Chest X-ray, AP view. Patient: 49 years old, sex F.
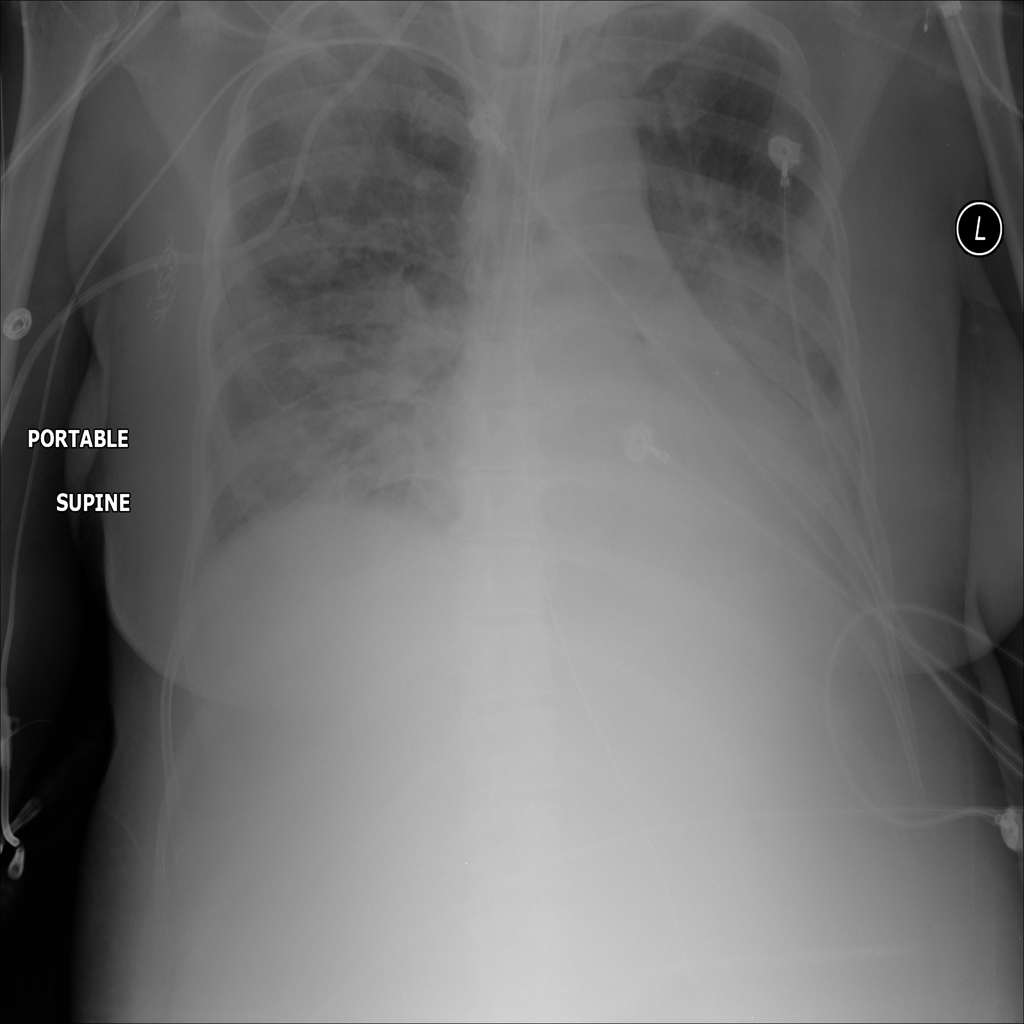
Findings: Infiltration